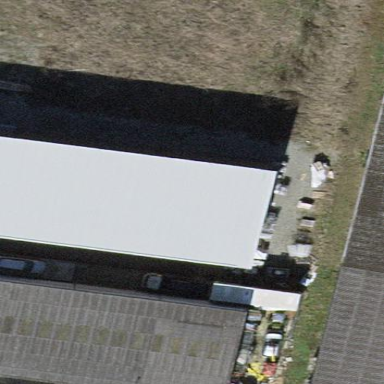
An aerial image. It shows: Industrial building.